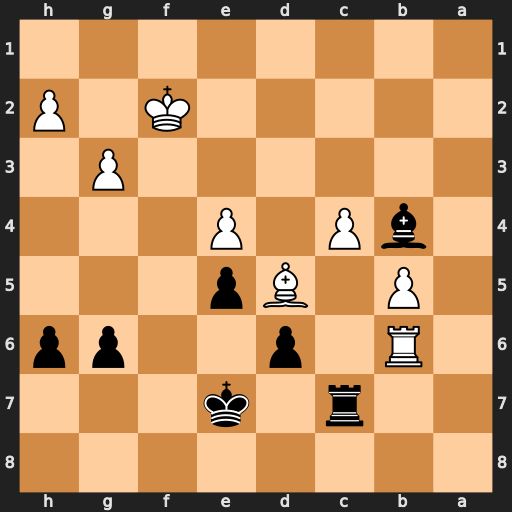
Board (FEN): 8/2r1k3/1R1p2pp/1P1Bp3/1bP1P3/6P1/5K1P/8
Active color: b
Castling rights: -
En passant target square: -
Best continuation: Bc5+ Kf1 Bxb6